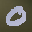
Label: 0